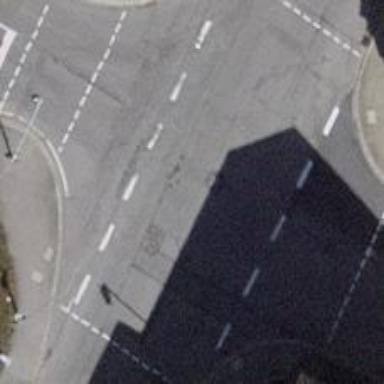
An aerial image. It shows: Road with traffic signals.